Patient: sex F, age 67
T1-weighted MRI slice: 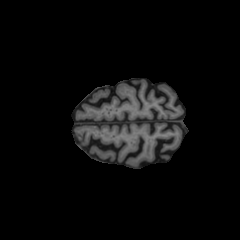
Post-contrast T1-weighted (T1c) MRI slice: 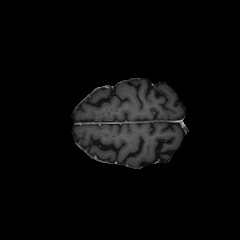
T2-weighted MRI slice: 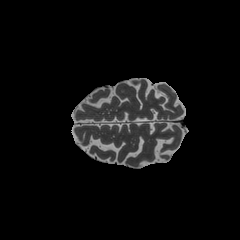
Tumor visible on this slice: no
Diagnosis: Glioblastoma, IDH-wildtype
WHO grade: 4